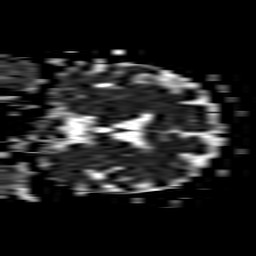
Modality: ADC
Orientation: coronal
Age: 51
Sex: male
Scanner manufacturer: philips
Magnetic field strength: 1.5 T
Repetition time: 3.531 s
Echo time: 0.06922 s